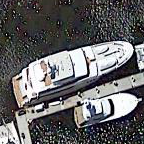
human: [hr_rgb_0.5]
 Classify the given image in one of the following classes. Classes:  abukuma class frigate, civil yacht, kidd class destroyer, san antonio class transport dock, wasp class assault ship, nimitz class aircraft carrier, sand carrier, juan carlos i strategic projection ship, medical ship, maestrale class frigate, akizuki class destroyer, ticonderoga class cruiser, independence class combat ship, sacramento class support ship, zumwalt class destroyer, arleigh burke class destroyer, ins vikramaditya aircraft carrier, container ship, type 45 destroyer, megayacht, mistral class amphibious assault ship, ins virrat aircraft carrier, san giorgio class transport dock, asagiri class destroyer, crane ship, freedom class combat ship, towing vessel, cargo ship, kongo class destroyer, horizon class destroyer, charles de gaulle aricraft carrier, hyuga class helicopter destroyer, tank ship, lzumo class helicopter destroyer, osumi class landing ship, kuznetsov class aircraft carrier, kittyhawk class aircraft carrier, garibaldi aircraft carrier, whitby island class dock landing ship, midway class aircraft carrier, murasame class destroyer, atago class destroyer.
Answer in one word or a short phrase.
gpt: Civil yacht